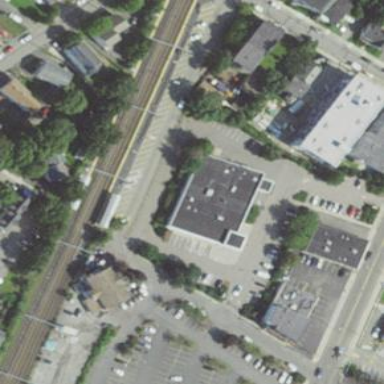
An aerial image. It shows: Retail building.